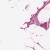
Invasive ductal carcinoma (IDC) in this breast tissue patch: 0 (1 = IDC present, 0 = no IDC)